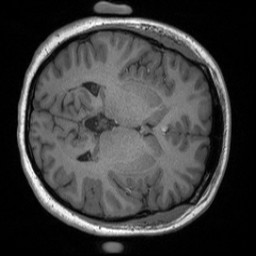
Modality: T1w
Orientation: axial